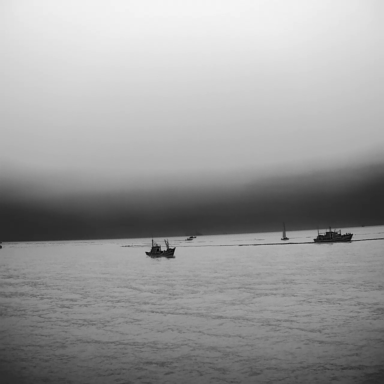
There is a sailboat in the infrared image.